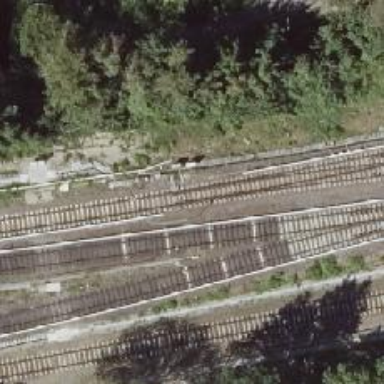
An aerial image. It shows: Railway switch.